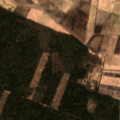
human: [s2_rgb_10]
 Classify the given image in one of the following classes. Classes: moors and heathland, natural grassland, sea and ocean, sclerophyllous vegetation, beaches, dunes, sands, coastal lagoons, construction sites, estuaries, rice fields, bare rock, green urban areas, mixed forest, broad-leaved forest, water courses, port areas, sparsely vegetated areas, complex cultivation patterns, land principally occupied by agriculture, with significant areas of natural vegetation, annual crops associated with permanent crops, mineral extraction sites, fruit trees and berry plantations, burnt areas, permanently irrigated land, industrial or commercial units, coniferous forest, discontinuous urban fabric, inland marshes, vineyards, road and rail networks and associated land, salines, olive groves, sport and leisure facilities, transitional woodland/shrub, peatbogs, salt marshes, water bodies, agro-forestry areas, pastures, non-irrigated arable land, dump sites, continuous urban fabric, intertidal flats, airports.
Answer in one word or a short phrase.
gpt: non-irrigated arable land, pastures, coniferous forest